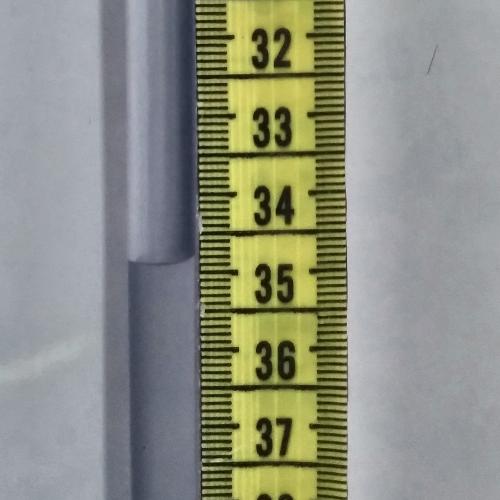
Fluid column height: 34.8 cm